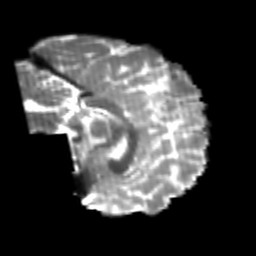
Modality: T2w
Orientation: sagittal
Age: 21
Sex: male
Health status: healthy
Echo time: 0.074 s